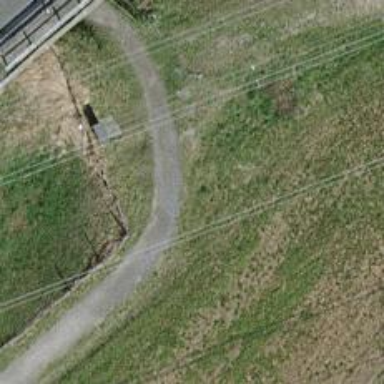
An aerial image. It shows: Gravel path.